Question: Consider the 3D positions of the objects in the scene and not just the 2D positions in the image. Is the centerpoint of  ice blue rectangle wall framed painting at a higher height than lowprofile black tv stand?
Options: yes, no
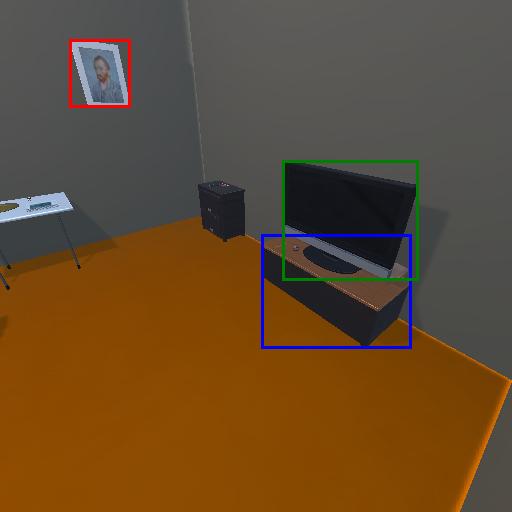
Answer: yes